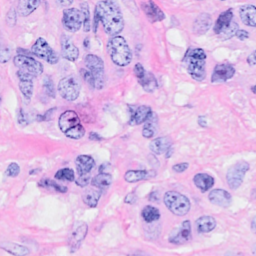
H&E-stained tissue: Breast